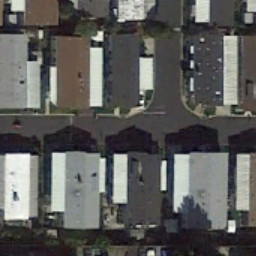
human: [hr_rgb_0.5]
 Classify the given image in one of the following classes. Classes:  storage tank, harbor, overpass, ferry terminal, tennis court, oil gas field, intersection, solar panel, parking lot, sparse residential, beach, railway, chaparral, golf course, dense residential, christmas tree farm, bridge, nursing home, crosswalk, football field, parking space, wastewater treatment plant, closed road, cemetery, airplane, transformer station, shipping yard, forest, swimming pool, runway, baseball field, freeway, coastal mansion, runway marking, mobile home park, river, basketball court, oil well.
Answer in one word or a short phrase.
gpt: mobile home park